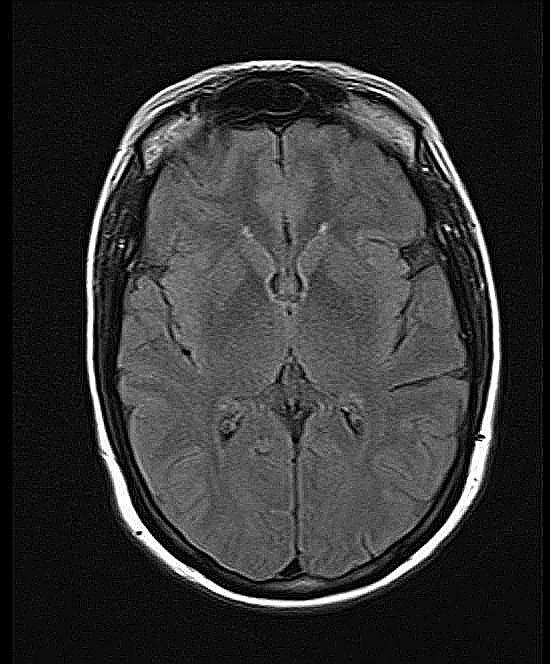
Label: notumor